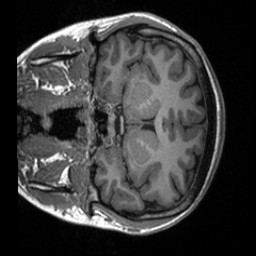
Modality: T1w
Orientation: coronal
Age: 20
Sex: female
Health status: healthy
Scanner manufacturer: siemens
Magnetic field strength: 3 T
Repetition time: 2 s
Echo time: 0.00232 s